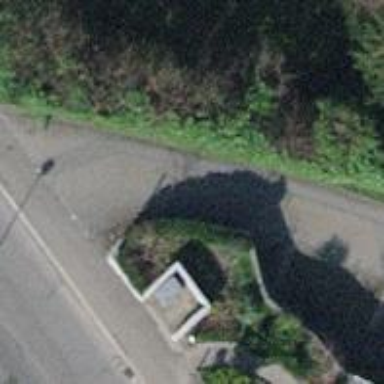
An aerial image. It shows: Residential road.